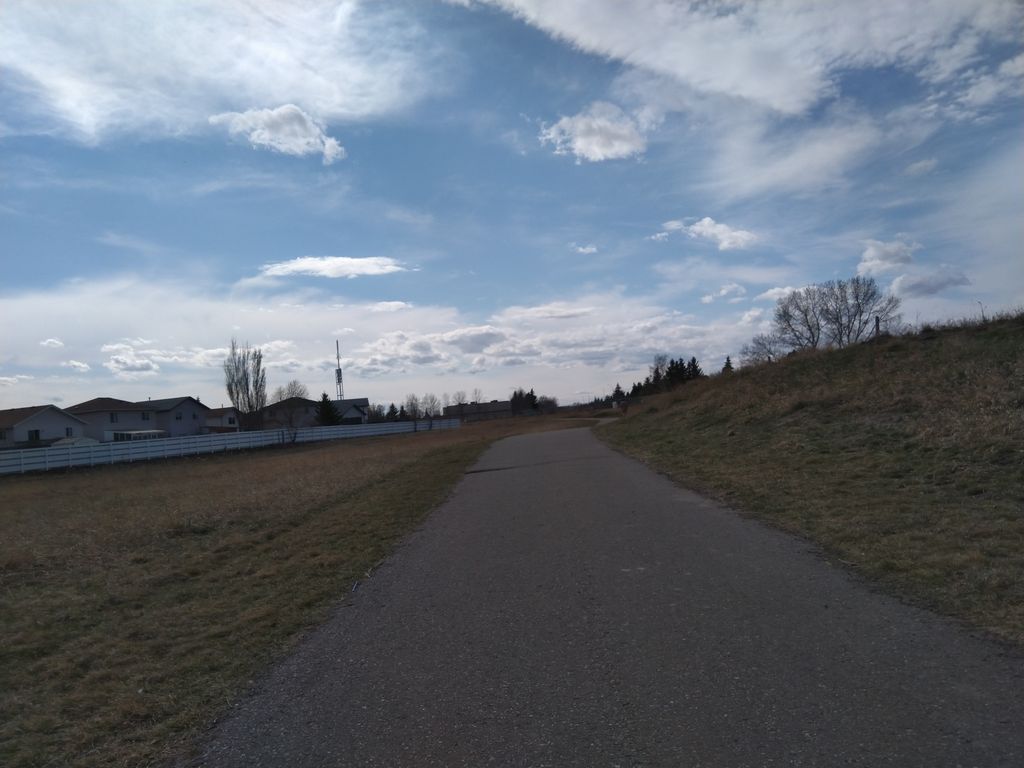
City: calgary